Question: I am developing iOs application using phonegap.
phonegap version : 3.5.0
xcode version : 6.1.1
I have added the "org.apache.cordova.statusbar" plugin for the status bar. My application is working fine on iOs 7 & iOs 8. But for better performance in iOs 8, I have added the "com.telerik.plugins.wkwebview" plugin. After adding this plugin, header part of application is destroy and looking that it is inside status bar. I have also attached image with this question. I have added the following property in my_project-info.plist file:
'''
Status bar is initially hidden : NO
View controller-based status bar appearance : YES
'''

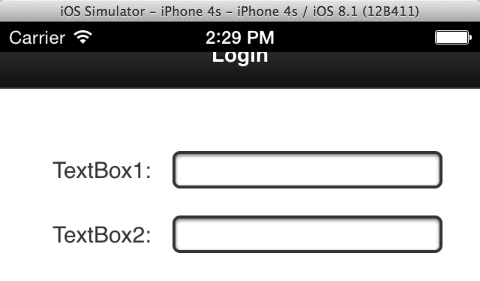
Answer: Find the "- (void)viewWillAppear:(BOOL)animated" method from MainViewController.m file and replace the method with following code.
'''
- (void)viewWillAppear:(BOOL)animated
{
// View defaults to full size. If you want to customize the view's size, or its subviews (e.g. webView),
// you can do so here.
//Lower screen 20px on iOS 7 and iOS 8
if ([[[UIDevice currentDevice] systemVersion] floatValue] >= 7){
CGRect viewBounds = [self.webView bounds];
viewBounds.origin.y = 20;
viewBounds.size.height = viewBounds.size.height - 20;
self.webView.frame = viewBounds;
}
[super viewWillAppear:animated];
}
'''
This solution has worked for me.